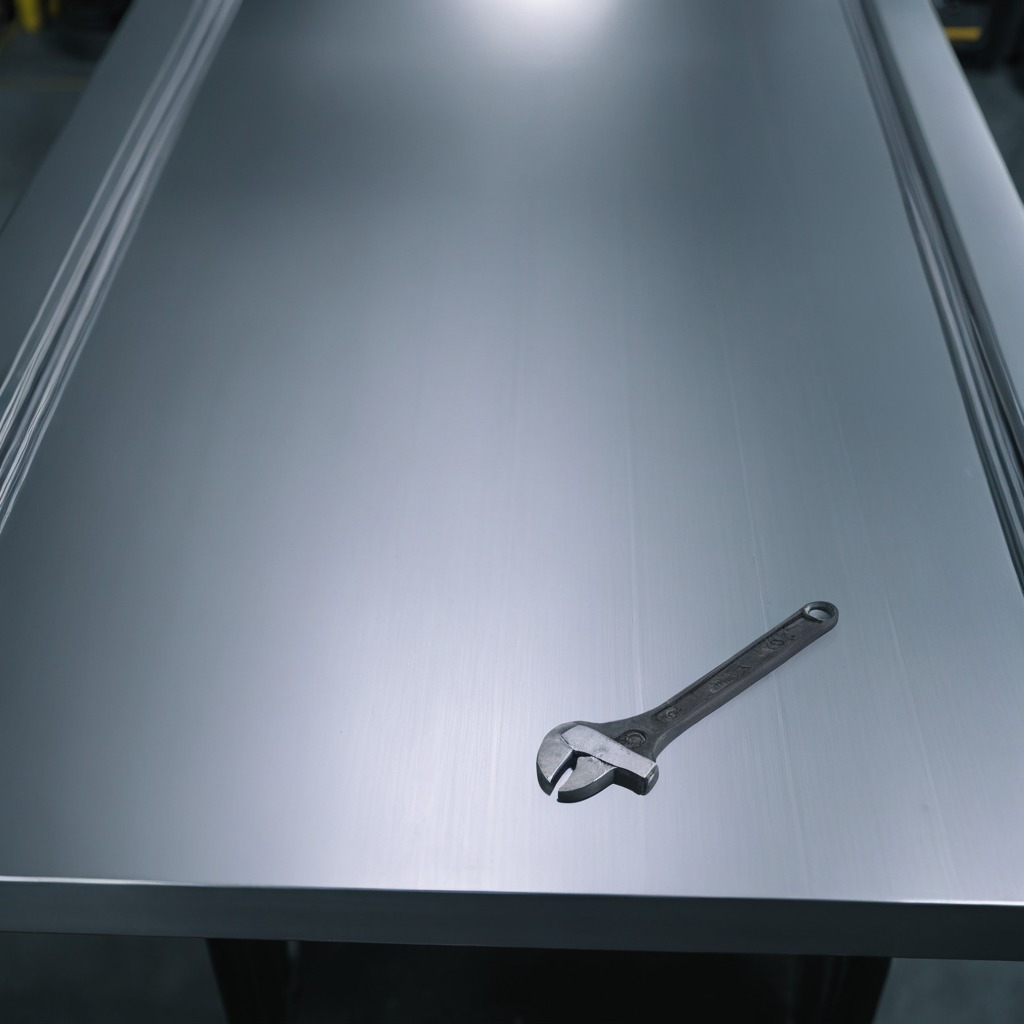
A wrench lies on a metal table in a machine shop under fluorescent lights.